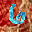
Label: 6